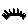
Label: sun